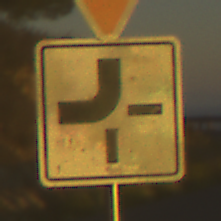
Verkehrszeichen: VerlaufVorfahrtsstrasse2
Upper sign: VorfahrtGewaehren
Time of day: SunriseSunset
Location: Outdoor (RoadRail)
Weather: PartlyCloudy
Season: NotSpecified
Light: Natural